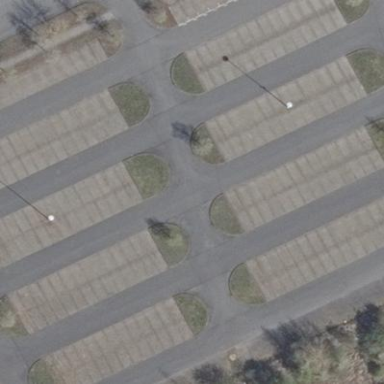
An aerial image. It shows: Parking area with surface.